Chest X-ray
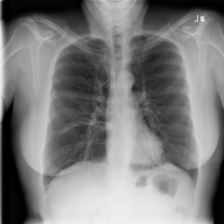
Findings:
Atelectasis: negative
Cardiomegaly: negative
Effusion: negative
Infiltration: negative
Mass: negative
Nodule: negative
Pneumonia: negative
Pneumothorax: negative
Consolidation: negative
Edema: negative
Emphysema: negative
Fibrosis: negative
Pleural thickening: negative
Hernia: negative